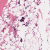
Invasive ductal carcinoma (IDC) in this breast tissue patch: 0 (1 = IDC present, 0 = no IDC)